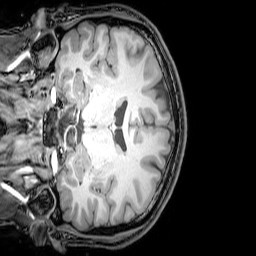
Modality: T1w
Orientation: coronal
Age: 20
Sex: male
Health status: healthy
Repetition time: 0.081 s
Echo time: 0.037 s